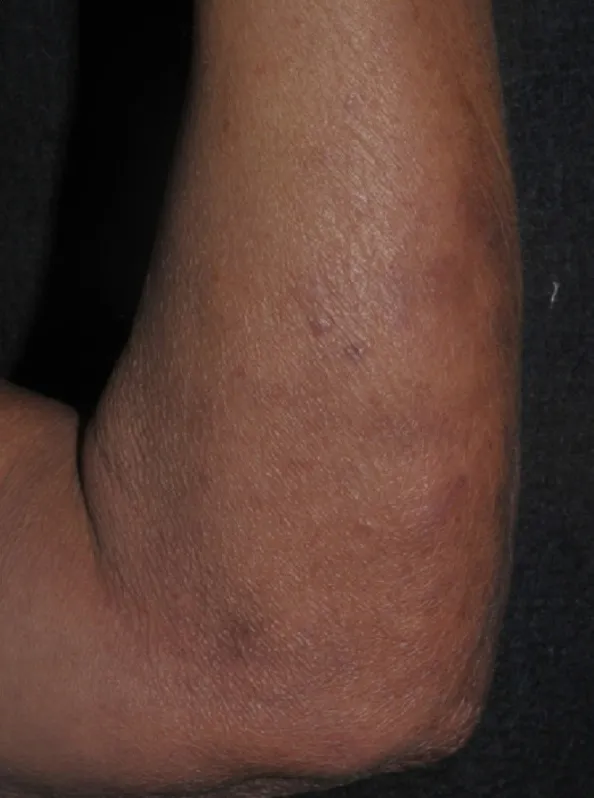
Lepromatous leprosy: erythematous papules and nodules on the upper limbs.
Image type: medical_photograph (skin_photograph)